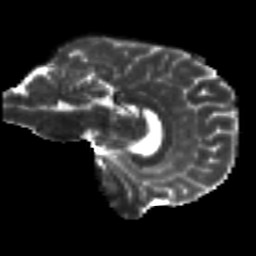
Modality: T2w
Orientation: sagittal
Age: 29
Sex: male
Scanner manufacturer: siemens
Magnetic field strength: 3 T
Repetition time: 8.8 s
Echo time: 0.085 s